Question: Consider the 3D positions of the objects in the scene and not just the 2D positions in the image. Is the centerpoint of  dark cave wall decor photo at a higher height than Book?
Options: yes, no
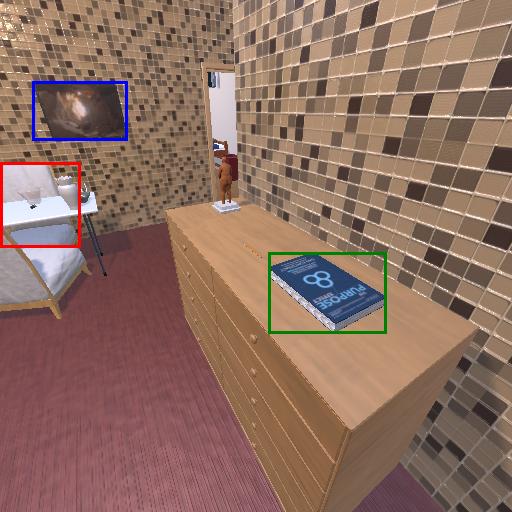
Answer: yes